Aerial crown-view tile of a tropical tree (Barro Colorado Island, Panama), acquired 20241014:
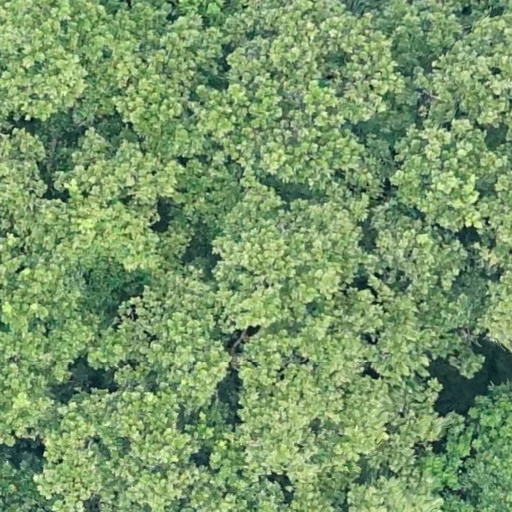
Species: Anacardium excelsum
GBIF accepted scientific name: Anacardium excelsum
Crown area: 940.021 m²